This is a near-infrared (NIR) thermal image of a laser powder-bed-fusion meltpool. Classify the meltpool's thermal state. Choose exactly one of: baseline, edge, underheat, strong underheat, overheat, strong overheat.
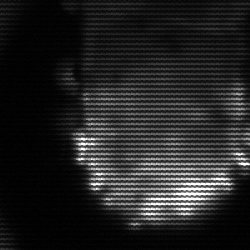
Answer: baseline